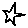
Label: star